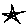
Label: star